Question: I have a piece of code that I need to test. One of the test requires to add coverage where a 'stream.Writable' is created giving a specified 'output' file name.
I need to test the case where the 'Writable' should fail, that it should emit the 'error' event and the proper error handling function should execute, etc. etc.
Now, I thought I should only create some invalid file, using some weird name. But the task seems a bit harder than expected.
How can I voluntarily make this code snippet go into the 'catch' block?
'''
outputFile = String(outputFile); // not exactly how this is really done,
// but the end result is the same
try {
writer = fs.createWriteStream(outputFile, { flags: 'w' })
.on('error', errorHandler) // basically throws the error
.on('close', closeHandler); // function 100% tested
} catch (e) {
// irrelevant code regarding this question, untested so far
}
'''
Basically, what could be the value of 'outputFile'?
### ** Edit **
A screen cap of the temp test directory where weird names are created from that offending code.

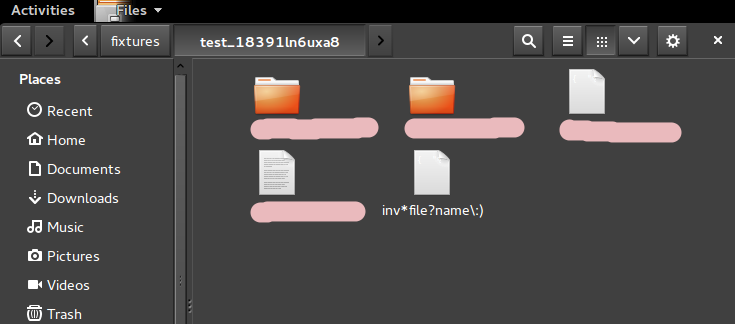
Answer: edit:
try using a really long filename. ( seems like fs supports only upto 255-260 characters long)
ignore below part
---
my solution would be to have a common errorHandler, i.e the code would something like...
'''
try{
writer = fs.createWriteStream(outputFile, { flags: 'w' })
.on('error',errorHandler)
.on('close', closeHandler);
}catch(e){
errorHandler(e);
}
'''